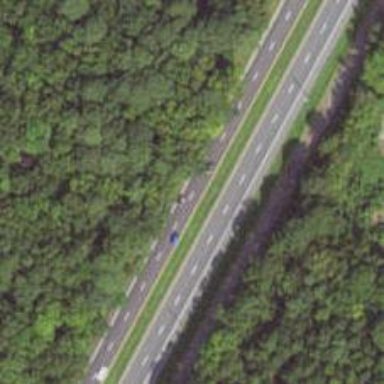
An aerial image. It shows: Trunk highway with expressway features.